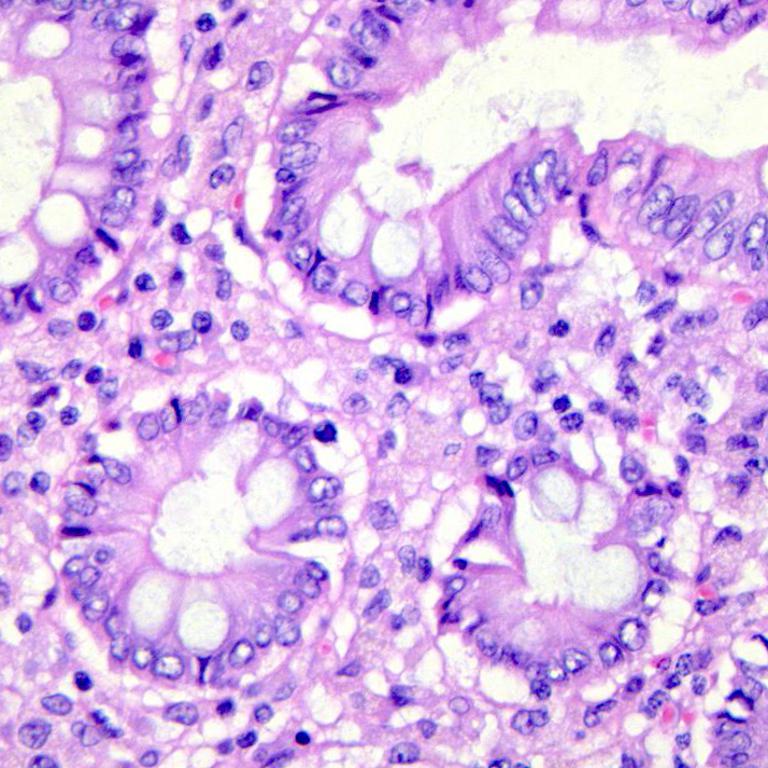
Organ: colon
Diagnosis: benign